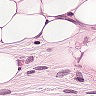
Metastatic tissue present: yes